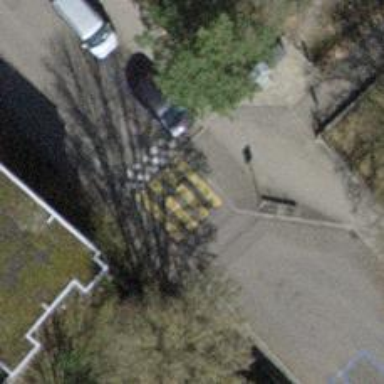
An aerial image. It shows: Marked zebra crossing on the road.